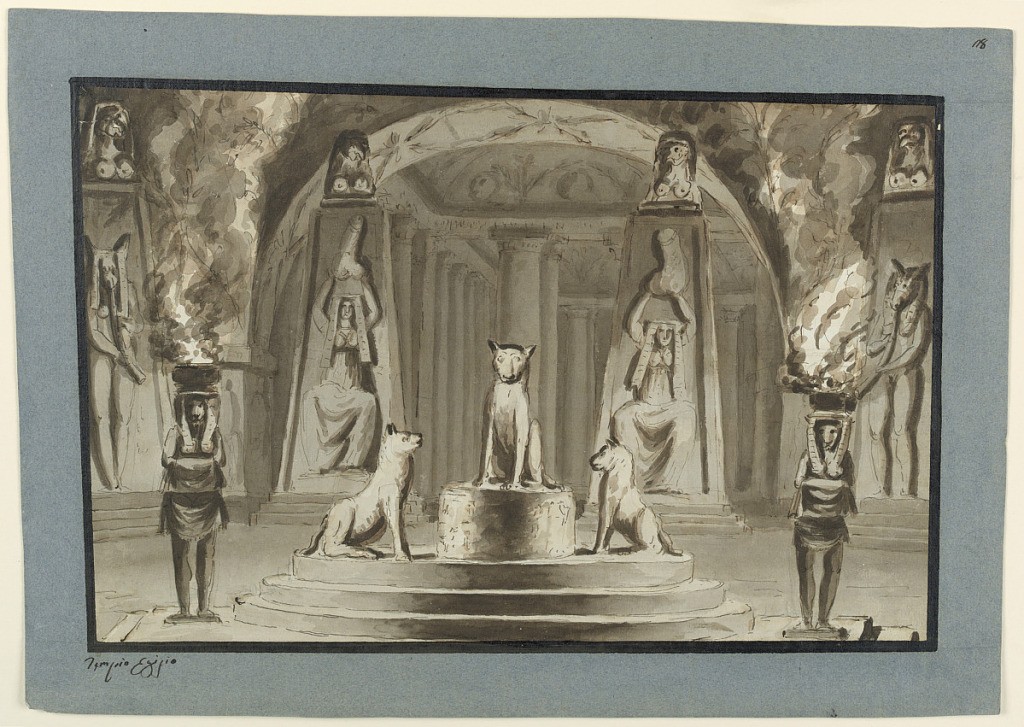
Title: Stage design; Interior of an Egyptian temple
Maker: Giuseppe Barberi, Italian, 1746–1809
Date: ca. 1796-1801
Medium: Pen and brown ink, brush and brown wash on lined paper
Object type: Drawing
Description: Interior of Egyptian temple with statues of holy animals and others.